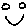
Label: smiley face